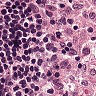
Metastatic tissue present: no